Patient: sex M, age 57
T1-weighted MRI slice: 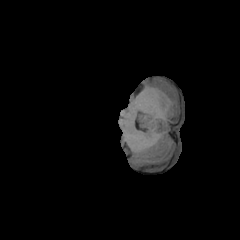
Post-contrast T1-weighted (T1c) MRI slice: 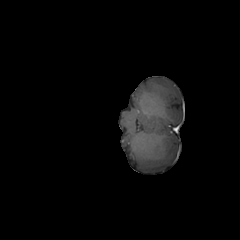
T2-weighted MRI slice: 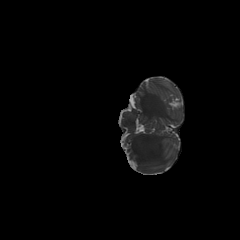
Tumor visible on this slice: no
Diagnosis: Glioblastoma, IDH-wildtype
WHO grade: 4